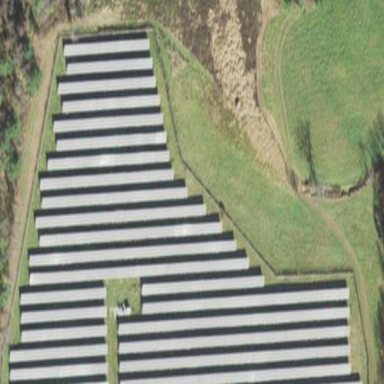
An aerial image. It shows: Solar photovoltaic power plant enclosed by fence. It generates electricity.